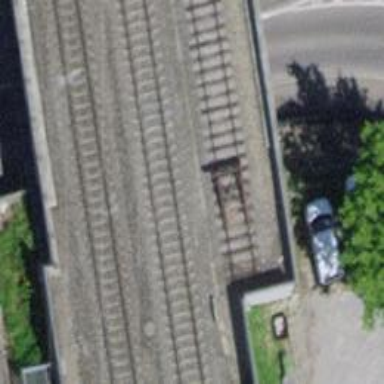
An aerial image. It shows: Railway bridge over single track yard.